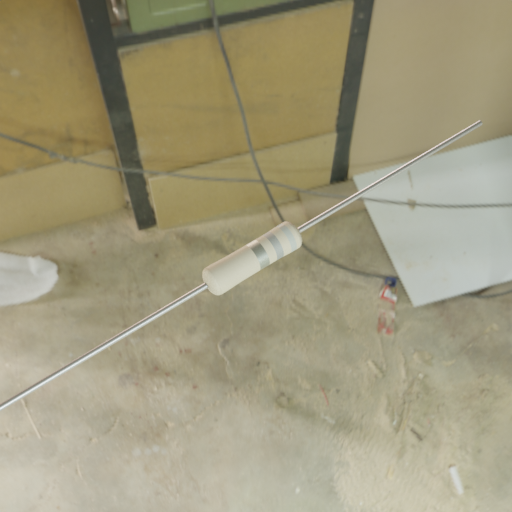
Resistor colour bands (in order): silver, silver, silver